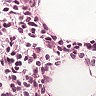
Metastatic tissue present: no